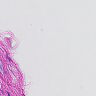
Metastatic tissue present: no